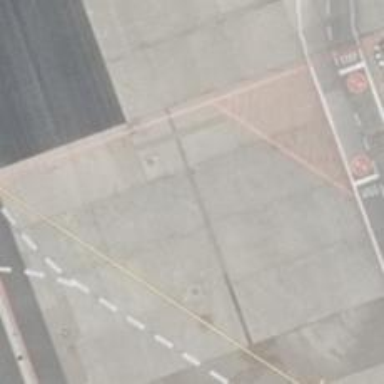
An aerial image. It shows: Parking position at the airport on concrete surface.